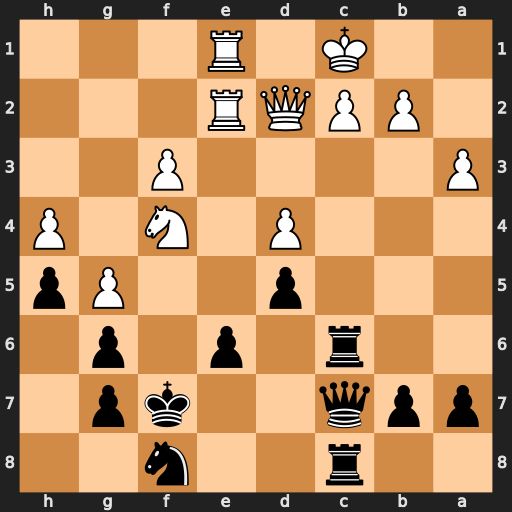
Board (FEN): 2r2n2/ppq2kp1/2r1p1p1/3p2Pp/3P1N1P/P4P2/1PPQR3/2K1R3
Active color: b
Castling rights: -
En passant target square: -
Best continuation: Rxc2+ Qxc2 Qxf4+ Kb1 Rxc2